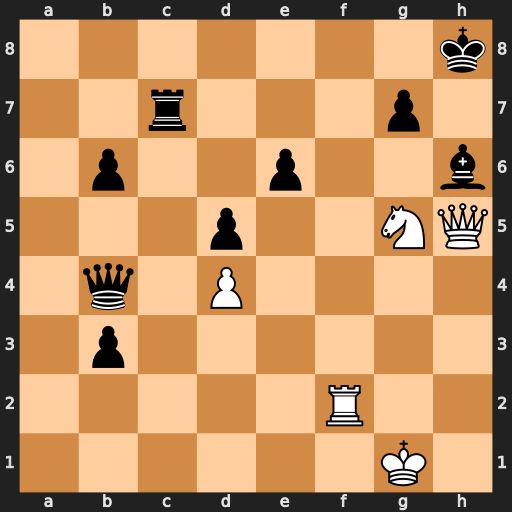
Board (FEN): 7k/2r3p1/1p2p2b/3p2NQ/1q1P4/1p6/5R2/6K1
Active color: w
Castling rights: -
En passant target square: -
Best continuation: Qe8+ Qf8 Rxf8#